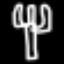
Label: fork